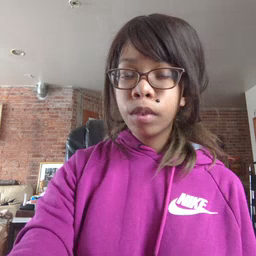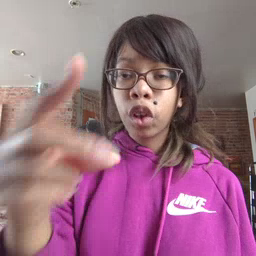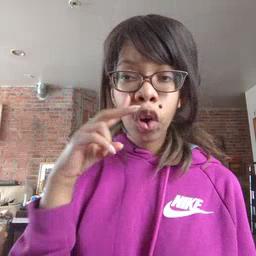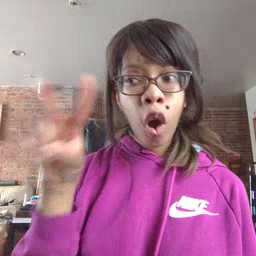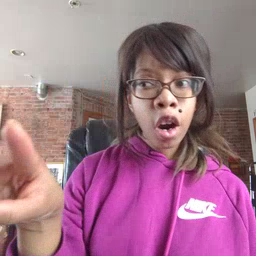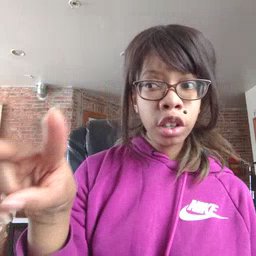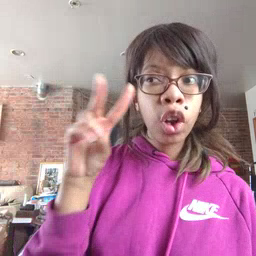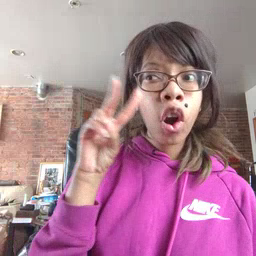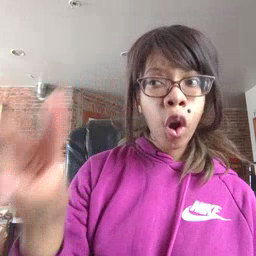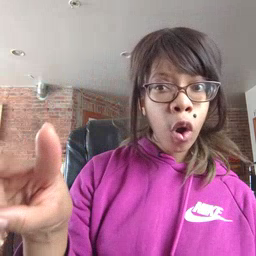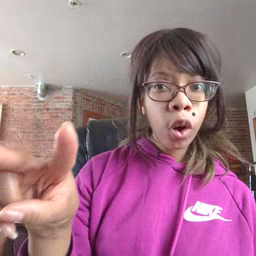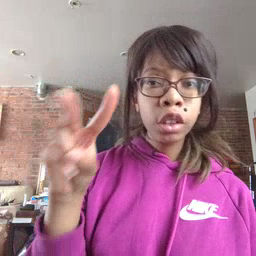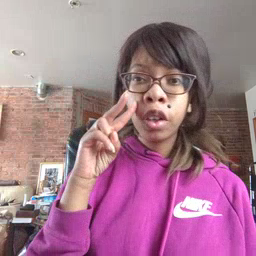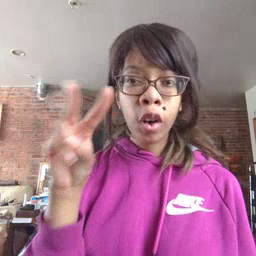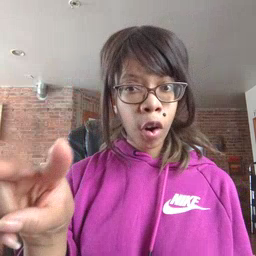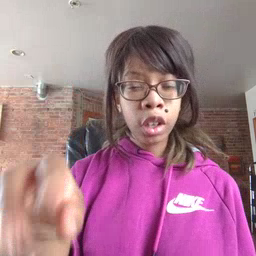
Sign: look